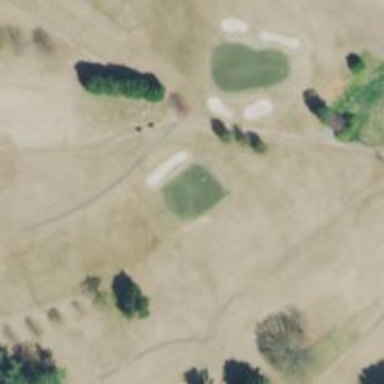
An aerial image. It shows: Golf hole.